Question: I have a simple MVC website that displays a jquery dialog for editing purposes. In this dialog is a textarea that accepts a comma delimited list of skills that the user can enter. Upon submission, my model binder turns this into a . Here is the code for my model binder
'''
public class EditSkillsModelBinder : DefaultModelBinder
{
protected override void OnModelUpdated(ControllerContext controllerContext,
ModelBindingContext bindingContext)
{
var form = controllerContext.HttpContext.Request.Form;
var skillsAsString = form["SkillsAsString"];
var user = bindingContext.Model as UserEditDetailsModel;
//FOR VALIDATION
ValueProviderResult valueResult = bindingContext.ValueProvider.GetValue(bindingContext.ModelName);
ModelState modelState = new ModelState {Value = valueResult};
if (string.IsNullOrEmpty(skillsAsString))
{
bindingContext.ModelState.AddModelError("Skills", "You must enter at least one skill.");
}
else
{
user.Skills = string.IsNullOrEmpty(skillsAsString) ? new List<string>() : skillsAsString.Split(',').Select(i => i.Trim()).ToList();
}
}
}
'''
And this is the code for my partial view
'''
@using (Ajax.BeginForm("EditUserDetails", new { }, new AjaxOptions { }, new { id = "EditUserDetailsForm" }))
{
@Html.ValidationSummary(true)
<fieldset>
<legend>UserEditDetailsModel</legend>
<div class="editor-label">
@Html.LabelFor(model => model.FirstName)
</div>
<div class="editor-field">
@Html.EditorFor(model => model.FirstName)
@Html.ValidationMessageFor(model => model.FirstName)
</div>
<div class="editor-label">
@Html.LabelFor(model => model.LastName)
</div>
<div class="editor-field">
@Html.EditorFor(model => model.LastName)
@Html.ValidationMessageFor(model => model.LastName)
</div>
<div class="editor-label">
@Html.LabelFor(model => model.Skills)
</div>
<div class="editor-field">
@Html.TextArea("SkillsAsString", Model.Skills.ToCommaSeparatedString())
@Html.ValidationMessageFor(model => model.Skills)
</div>
<p>
<input type="submit" value="Save" />
</p>
</fieldset>
}
@*Enable Client Side Validation*@
<script type="text/javascript">
$(document).ready(function () {
$.validator.unobtrusive.parse("#content_container > form");
});
</script>
'''
All of my simple validations such as [Required] as working on the client side. The model binder validation works as well, however, the error message is not being displayed. I am assuming that I am missing something in the javascript to register the error but I cant figure out what it is. Any help would be appreciated. Thanks.
Here is a screenshot of the problem

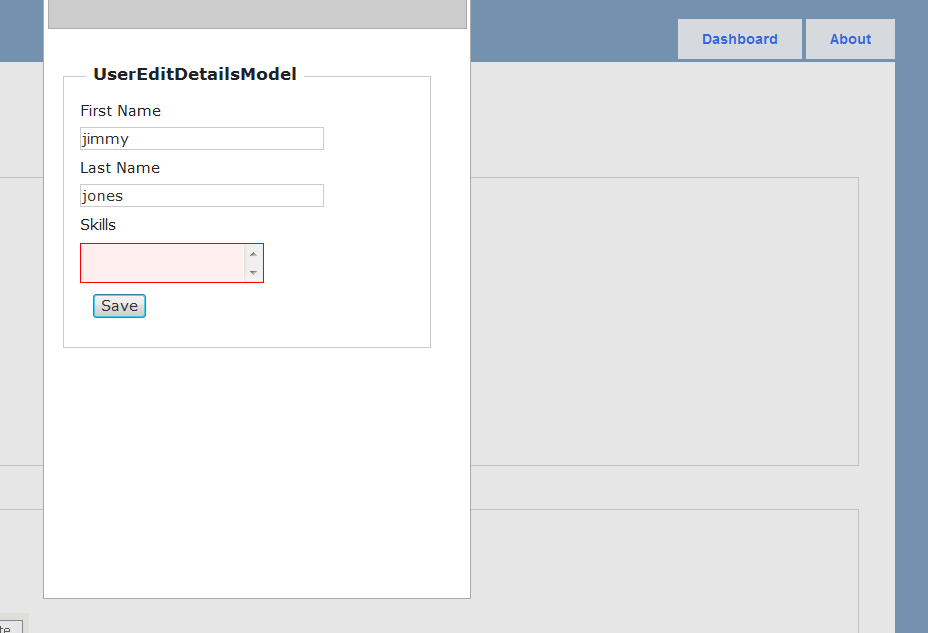
Answer: So I ditched the unobtrusive and what I found was that I had a [Required] attribute on my model for skills which was causing the validation in the screenshot, not the validation from my model binder.
Although model binders are not intended for validation, it appears that trying to mix validation attributes and model binders for the same model property will cause problems (at least in my case of trying to convert a string to list), therefore, I am validating strictly in my model binder (which provides additional functionality) and it has started working.
I should add that I dropped validation attributes in favor of FluentValidation per <URL>. It is much less verbose, integrates with client validation, and is easier to use.